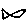
Label: fish